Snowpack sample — Loveland Pass, Silver Plume, Colorado, USA (2/11/26, 12:00 PM MST)
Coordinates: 39.663, -105.886
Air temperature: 35 °F
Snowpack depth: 82 cm
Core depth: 20 cm
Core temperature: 17.6 °F
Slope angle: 13°, slope face: 12°
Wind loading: high
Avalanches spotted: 1
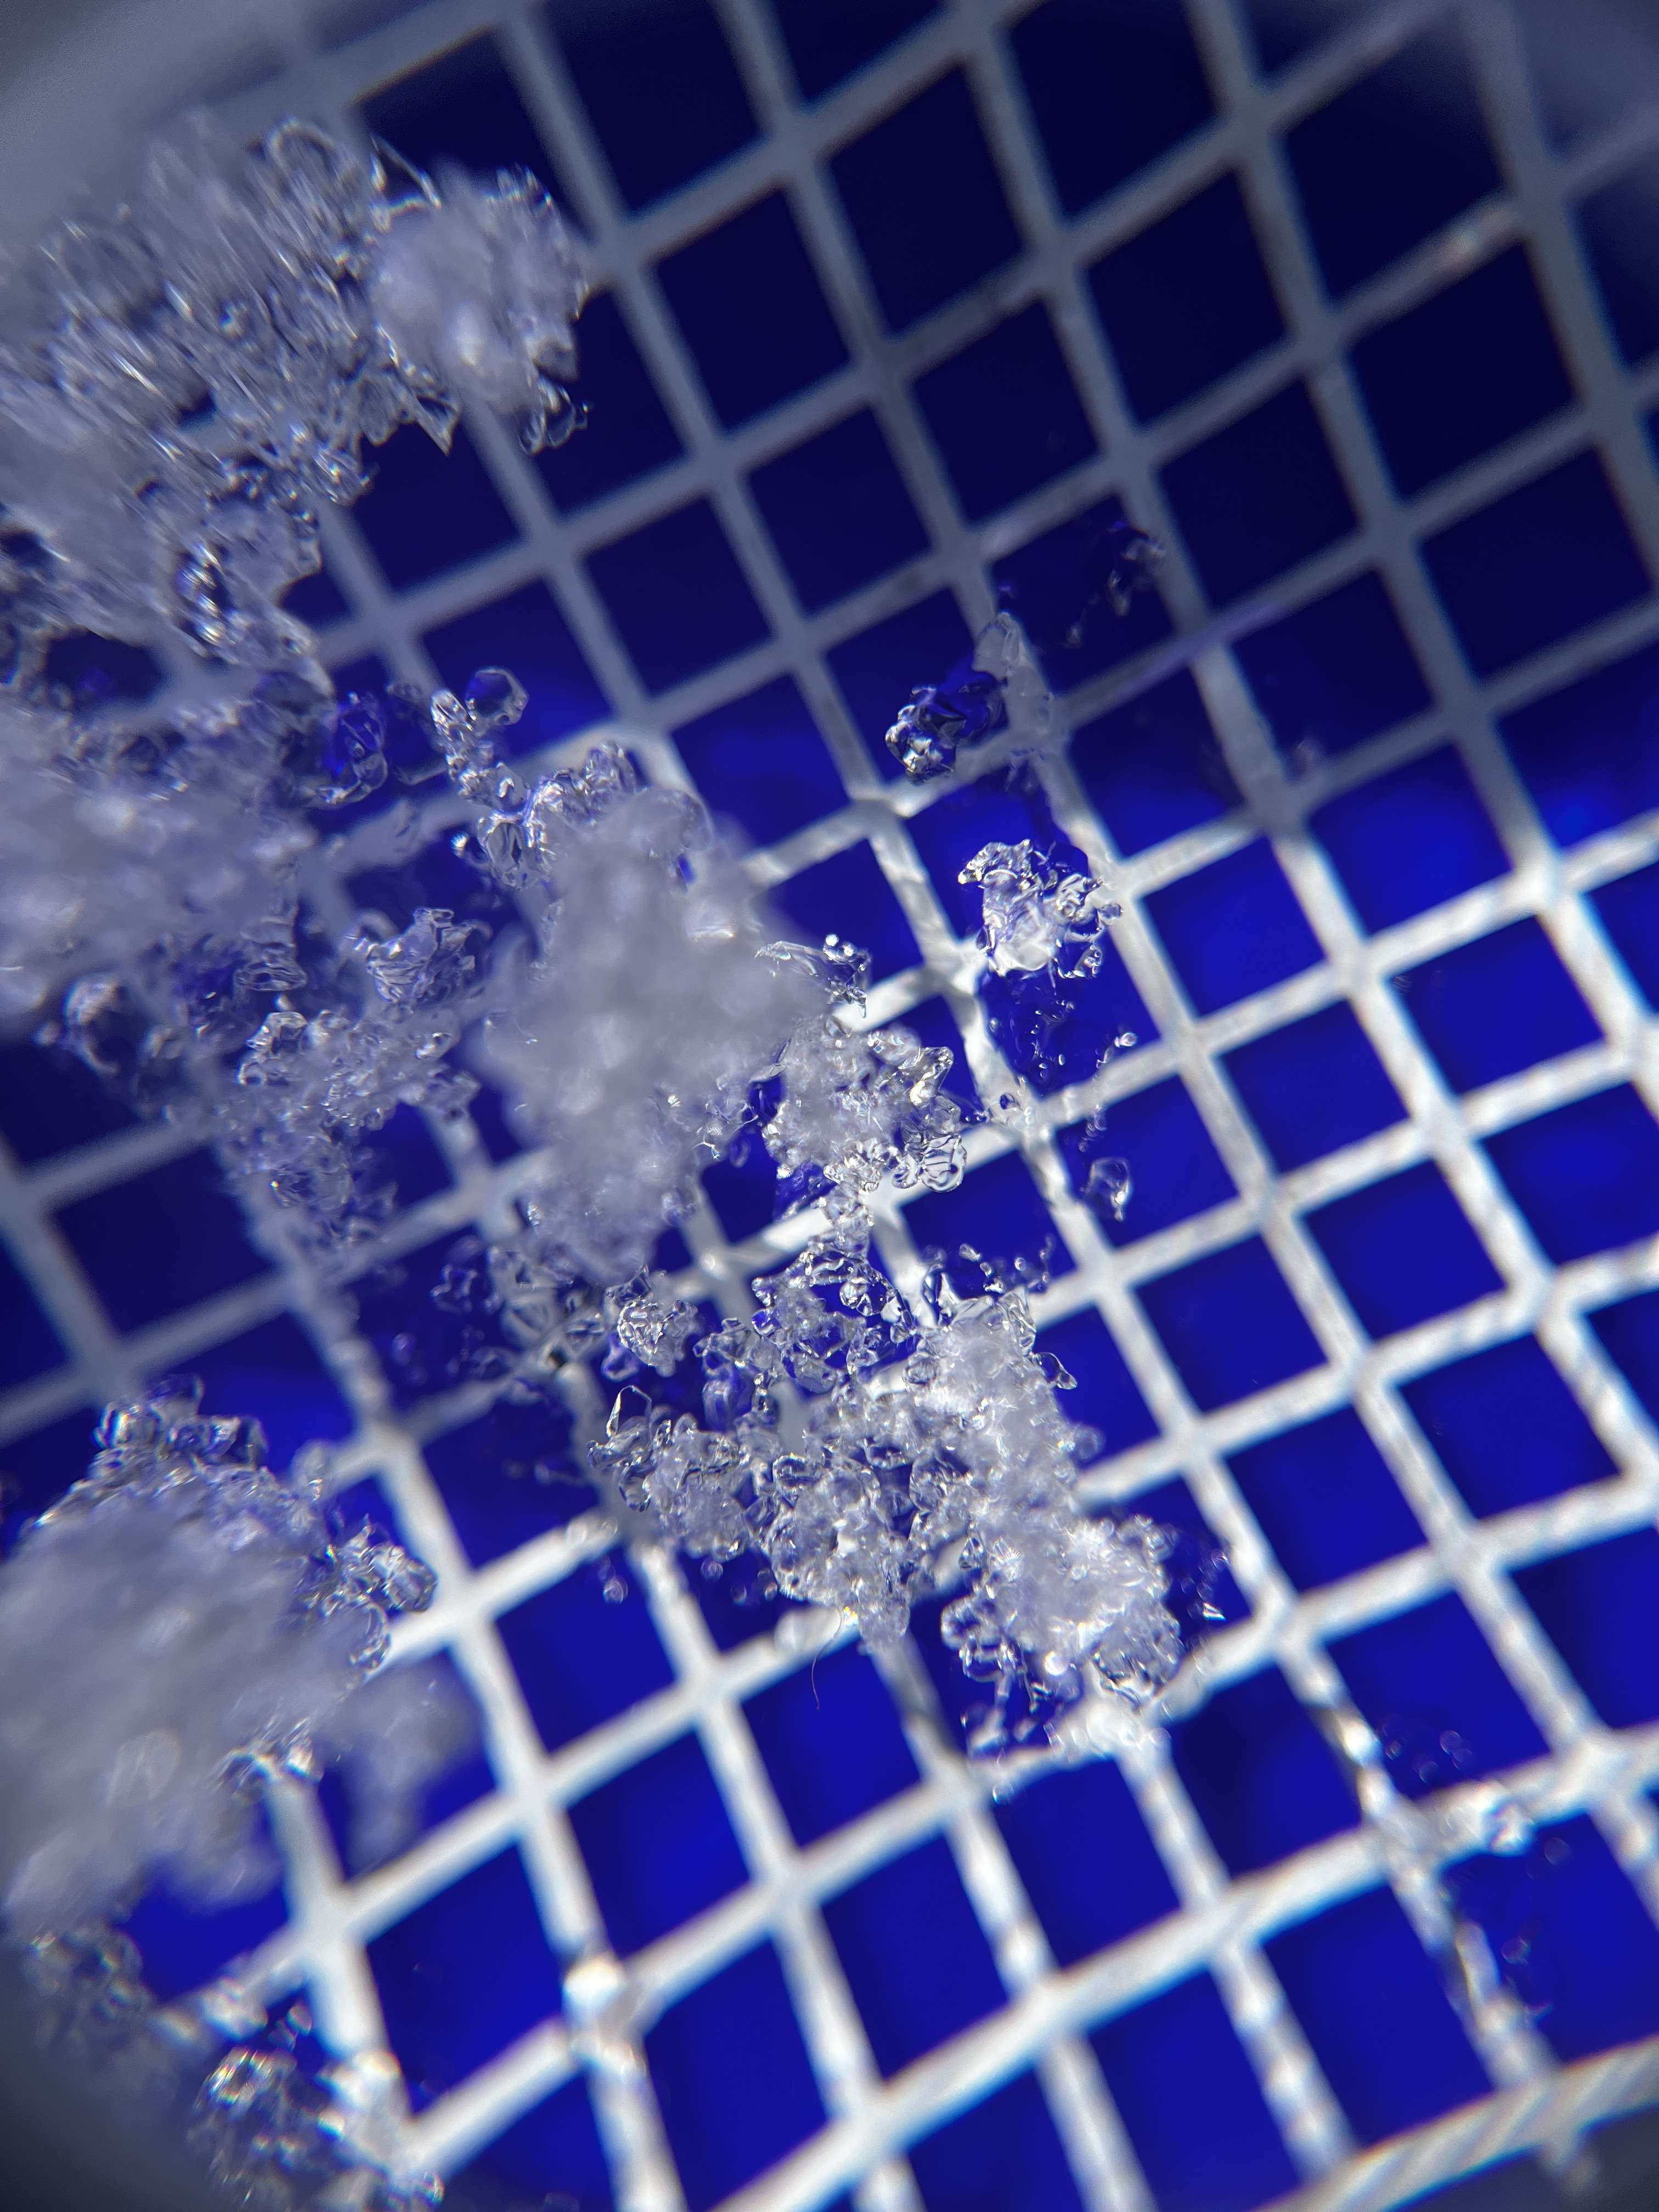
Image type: magnified_profile
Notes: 1 small avalanche spotted on the north side of the bowl, lots of wind loading